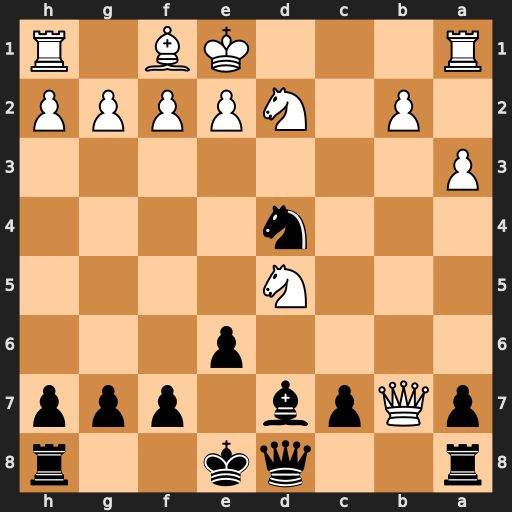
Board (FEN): r2qk2r/pQpb1ppp/4p3/3N4/3n4/P7/1P1NPPPP/R3KB1R
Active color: b
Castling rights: KQkq
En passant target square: -
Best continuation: Nc2+ Kd1 Rb8 Qxa7 Nxa1